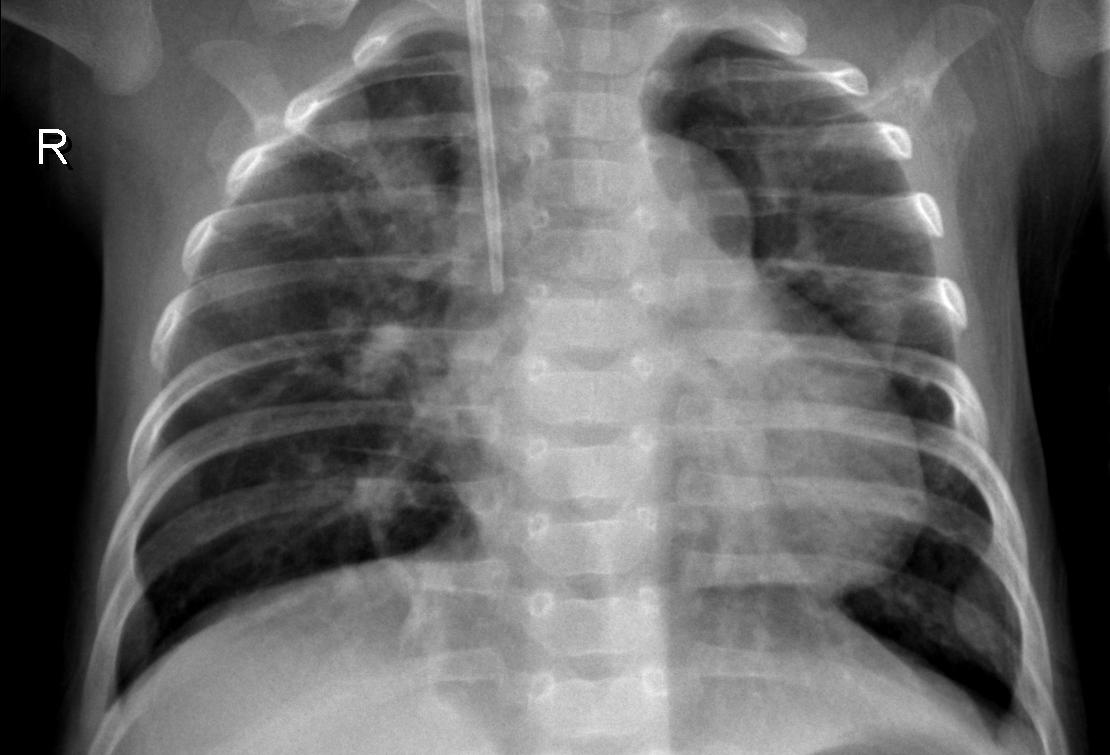
Diagnosis: PNEUMONIA